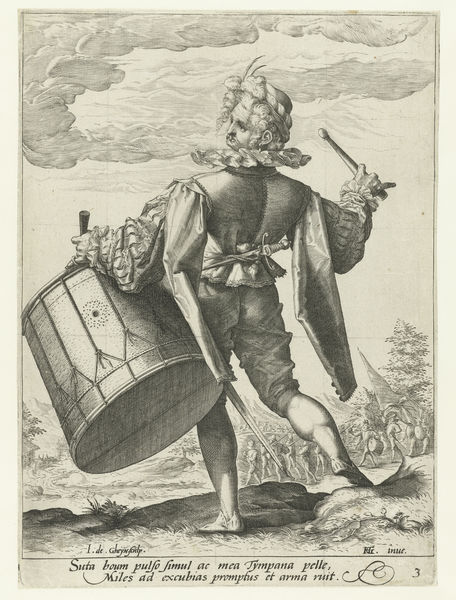
Titel: Tamboer
Künstler: Jacob de (II) Gheyn
Standort: Amsterdam
Institution: Rijksmuseum
Schlagwörter: baum, feder, himmel, kopf, mann, weiß, wolken, bäume, menschen, hut, männer, schwarz, skizze, zeichnung, wiese, wolke, fest, hose, kleidung, kragen, mensch, ärmel, instrument, musik, musiker, pferd, reiter, bein, füße, holzschnitt, schrift, fahnen, spieler, fahne, flagge, zug, grafik, graphik, krieg, schlacht, soldaten, inschrift, junge, unterschrift, buch, rückenfigur, druck, druckgraphik, schraffur, radierung, stich, schwert, säbel, schlagstock, soldat, waffe, degen, trommel, armee, feldzug, heer, marsch, gravur, buchdruck, schläger, dolch, kupferstich, trommler, marschieren, musikant, schlitz, latein, stick, kniehose, kuperstich, trommeln, seriendruck, schlegel, 3, kuper, fähnrich, deruck, grtrommel